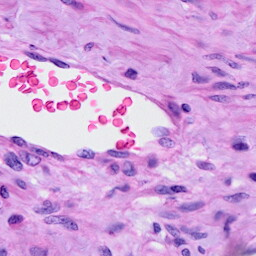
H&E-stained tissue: Cervix